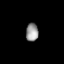
Tissue: lung
Cell type: Fibroblasts
Senescence score: 0.6148
Nuclear area (px): 219
Mean DAPI intensity: 151.178